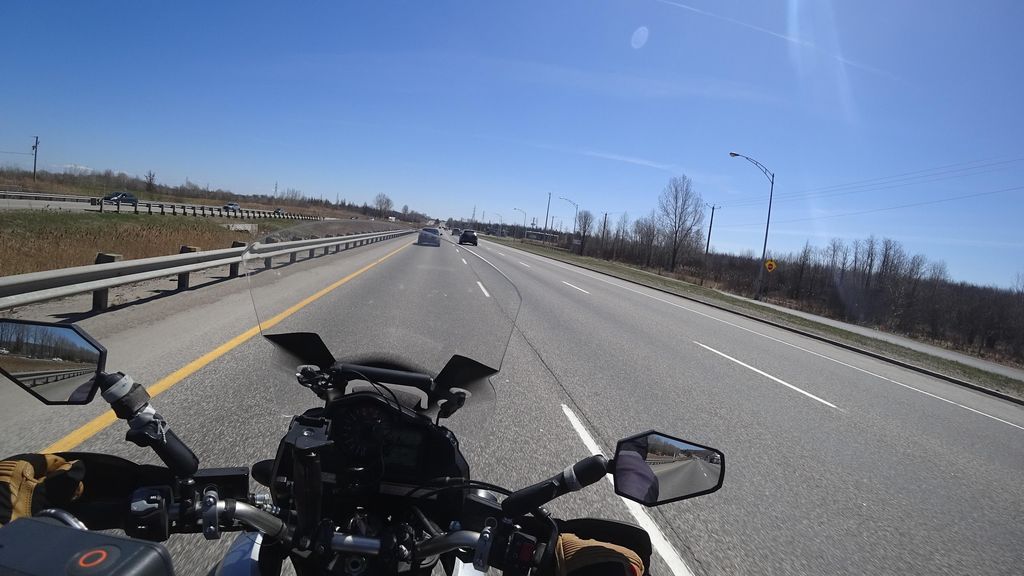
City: quebec_city